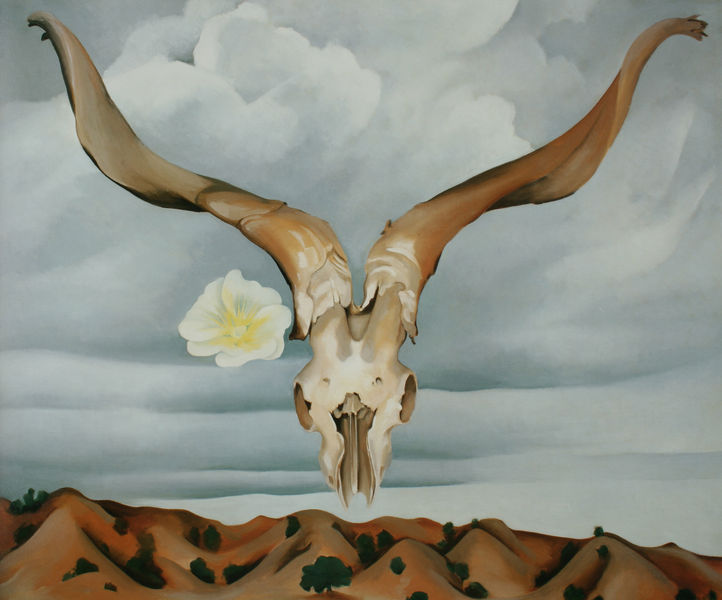
Titel: Widderkopf - Weiße Rosenmalve - Kleine Hügel
Künstler: Georgia O'Keeffe
Institution: Privatsammlung
Schlagwörter: baum, berg, blau, dunkel, himmel, kopf, schatten, vogel, weiß, wolken, bäume, gelb, grün, landschaft, blume, braun, grau, hell, licht, schwarz, blüte, tier, wolke, malerei, symbolismus, augen, schädel, tod, tot, horn, horizont, hügel, natur, büsche, tal, fliegen, abstrakt, afrika, berge, gebirge, modern, nebel, kuh, rind, weis, amerika, blue, oil, white, green, grey, painting, woman, yellow, oil painting, brown, surreal, surrealismus, anfang 20. jahrhundert, fleisch, knochen, schweben, dali, traum, täler, skelett, totenkopf, flower, clouds, life, sky, tree, hill, hills, landscape, mountains, sand, horizon, trees, death, hörner, light, geweih, totenschädel, ochse, stier, allegory, storm, stormy, still life, surrealistisch, orchidee, widder, cattle, cow, bull, horns, paint, desert, dry, keeffe, augenhöhle, geirge, skeleton, surrealist, skelet, skull, ausgestorben, o'eeffe, georgia, o´keeffe, georgia o'eeffe, georgia o´keeffe, georgia o'eefe, giorgia, tierschädel, magritte, tierknochen, arid, auerochse, blossom, dessert, female artist, floating, magnolia, oats, oaugenhöhle, rene, scull, terrain